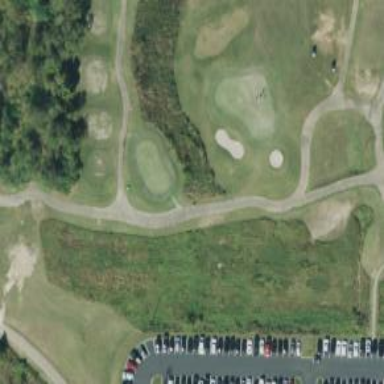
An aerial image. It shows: Path used for both walking and golf.